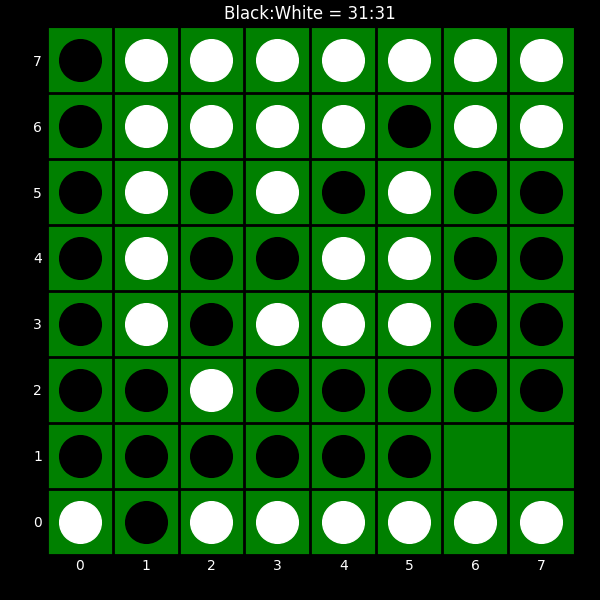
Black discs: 31
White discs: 31